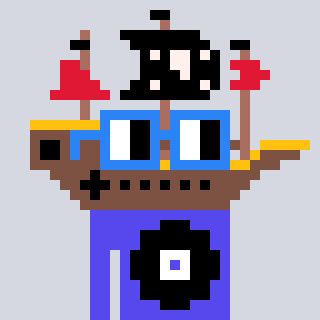
a pixel art character with square blue glasses, a pirateship-shaped head and a computerblue-colored body on a cool background